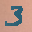
Label: 3